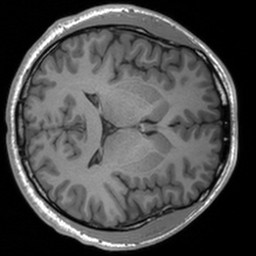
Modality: T1w
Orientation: axial
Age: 29
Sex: male
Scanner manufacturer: siemens
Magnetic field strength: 3 T
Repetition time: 1.9 s
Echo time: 0.00226 s